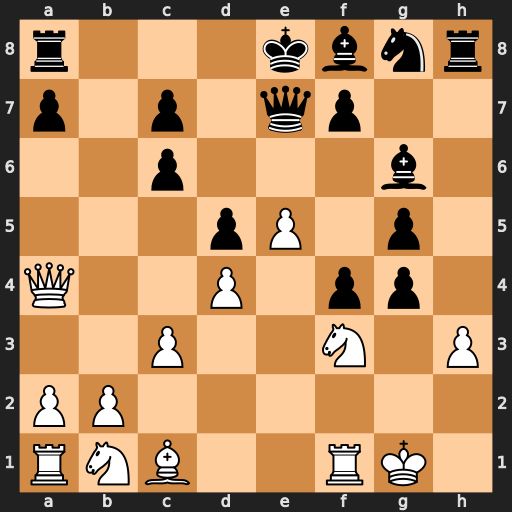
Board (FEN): r3kbnr/p1p1qp2/2p3b1/3pP1p1/Q2P1pp1/2P2N1P/PP6/RNB2RK1
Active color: w
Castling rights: kq
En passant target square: -
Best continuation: Qxc6+ Qd7 Qxa8+